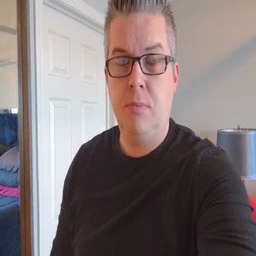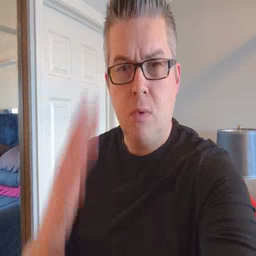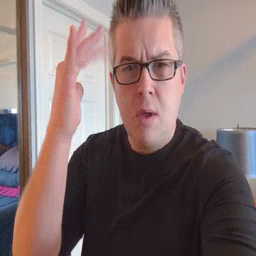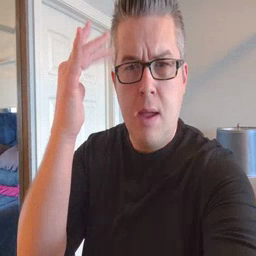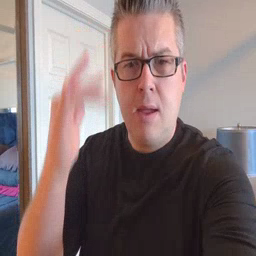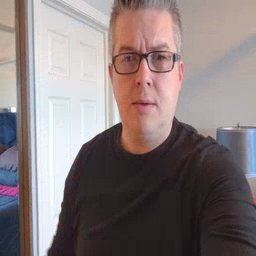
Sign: why